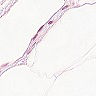
Metastatic tissue present: no